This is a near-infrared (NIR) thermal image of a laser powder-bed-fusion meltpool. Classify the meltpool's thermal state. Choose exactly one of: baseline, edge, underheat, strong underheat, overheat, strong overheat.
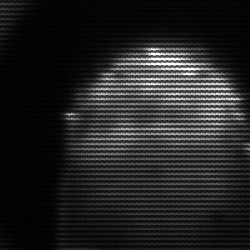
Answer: edge